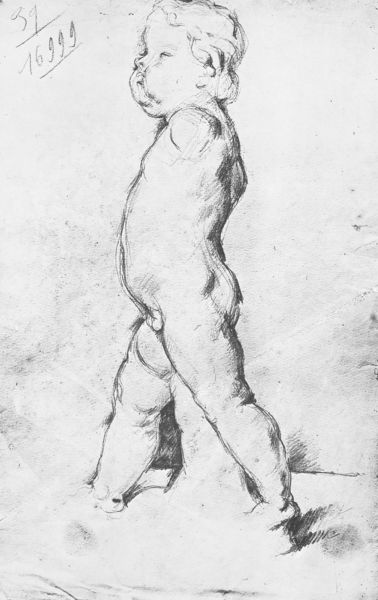
Titel: nach Cupid (Puget zugeschrieben)
Künstler: Paul Cézanne
Institution: Breslau, Wroclaw Museum
Schlagwörter: akt, nackt, schatten, marmor, nase, schwarz, skizze, zeichnung, arme, barock, gesicht, hals, porträt, boden, haare, kind, kinn, lippen, locken, ohren, putto, skulptur, beine, wangen, papier, studie, backen, junge, penis, stütze, knabe, kohle, torso, bleistift, kohlezeichnung, fragment, antik, baumstumpf, pusten, leonardo, pausbacken, pausbäckig, po, 99, 16999, graphitzeichnung eines putto